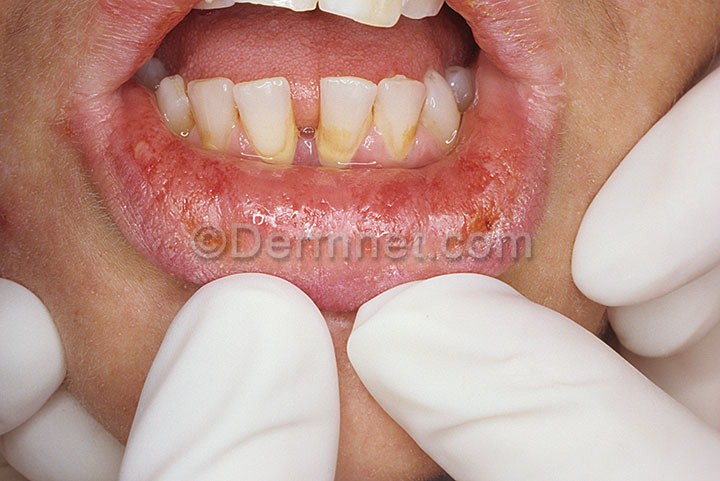
Disease: Vasculitis Photos